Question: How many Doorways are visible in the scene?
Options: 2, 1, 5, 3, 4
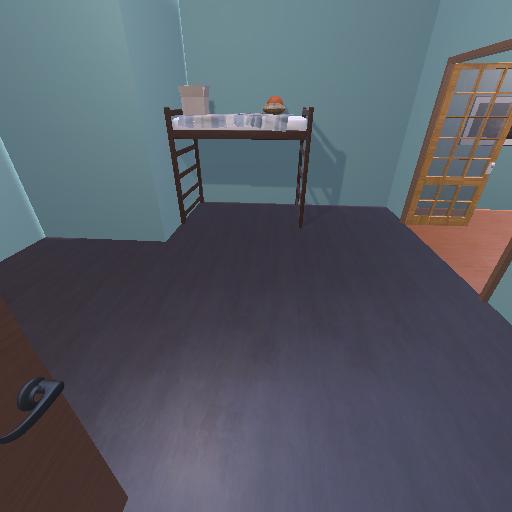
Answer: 2